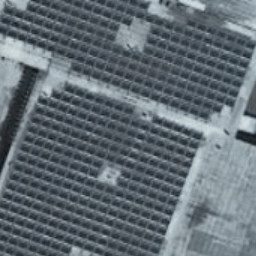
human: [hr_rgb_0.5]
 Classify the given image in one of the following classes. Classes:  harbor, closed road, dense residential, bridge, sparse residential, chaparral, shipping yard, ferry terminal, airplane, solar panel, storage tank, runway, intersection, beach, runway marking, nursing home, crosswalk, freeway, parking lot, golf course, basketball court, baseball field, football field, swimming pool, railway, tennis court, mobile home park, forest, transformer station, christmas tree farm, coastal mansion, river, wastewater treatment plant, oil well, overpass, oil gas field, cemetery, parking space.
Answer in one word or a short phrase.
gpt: solar panel